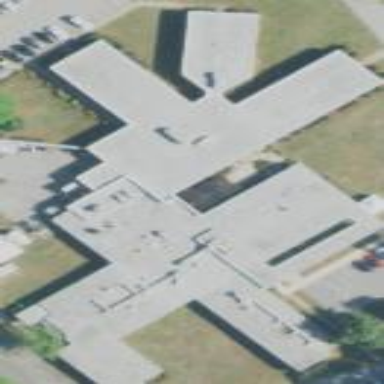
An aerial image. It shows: Nursing home building.